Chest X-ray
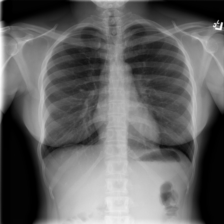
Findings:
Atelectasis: negative
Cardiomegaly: negative
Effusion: negative
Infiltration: negative
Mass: negative
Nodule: negative
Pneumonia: negative
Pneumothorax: negative
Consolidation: negative
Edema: negative
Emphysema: negative
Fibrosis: negative
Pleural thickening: negative
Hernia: negative